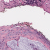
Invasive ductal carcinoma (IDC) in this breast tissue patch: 1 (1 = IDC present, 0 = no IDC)